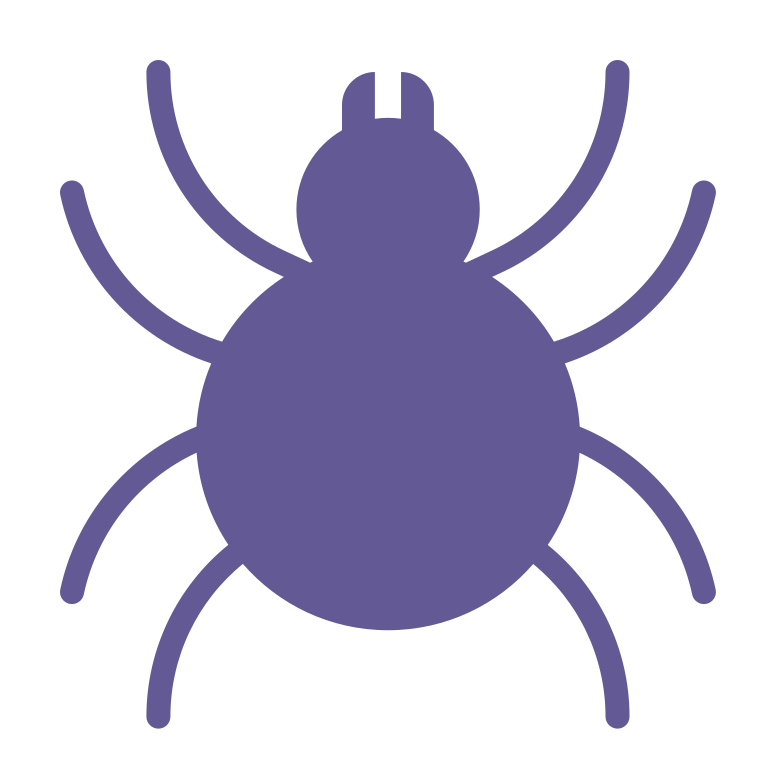
spider flat